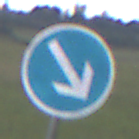
Verkehrszeichen: VorgeschriebeneVorbeifahrtRechts
Umgebung: Outdoor, Nature
Tageszeit: SunriseSunset
Wetter: PartlyCloudy
Licht: Natural
Jahreszeit: NotSpecified
Kontrast: LowContrast